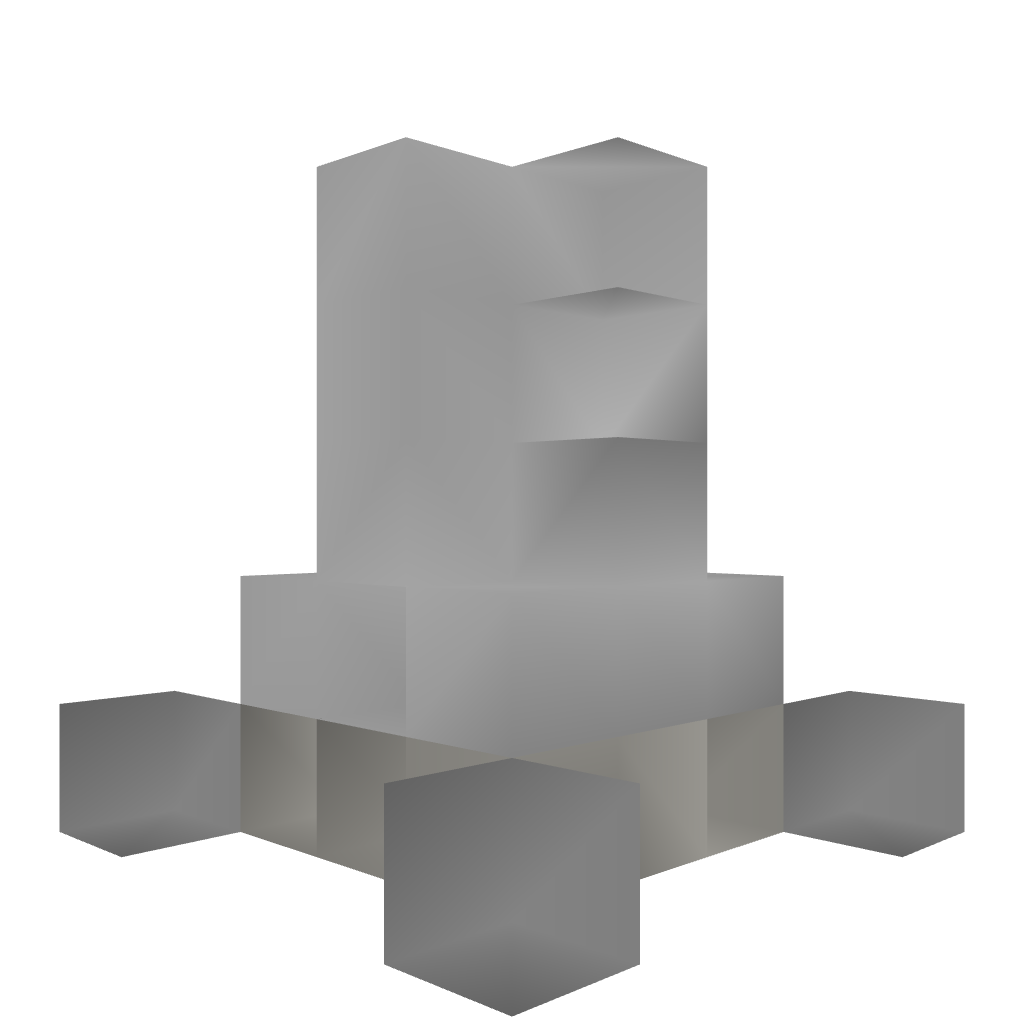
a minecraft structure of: Micro Fountain